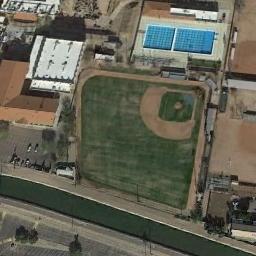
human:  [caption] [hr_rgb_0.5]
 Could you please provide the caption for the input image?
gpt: A baseball diamond is surrounded by many buildings with a road pass by .

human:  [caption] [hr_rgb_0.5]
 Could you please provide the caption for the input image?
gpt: There is a baseball diamond in the wasteland along the roads surrounded by the parking lot, Houses and trees .

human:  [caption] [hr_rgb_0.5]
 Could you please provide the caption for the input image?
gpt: A baseball diamond next to two pools and some buildings around it .

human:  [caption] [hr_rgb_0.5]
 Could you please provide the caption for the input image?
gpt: The baseball field was surrounded by trees .

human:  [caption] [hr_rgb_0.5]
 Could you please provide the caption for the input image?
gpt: A White House is beside the baseball diamond .